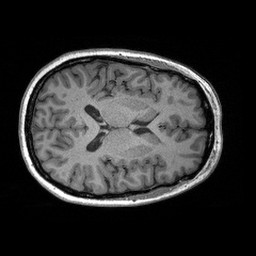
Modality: T1w
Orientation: axial
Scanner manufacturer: siemens
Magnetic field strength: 3 T
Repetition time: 2.3 s
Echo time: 0.00298 s